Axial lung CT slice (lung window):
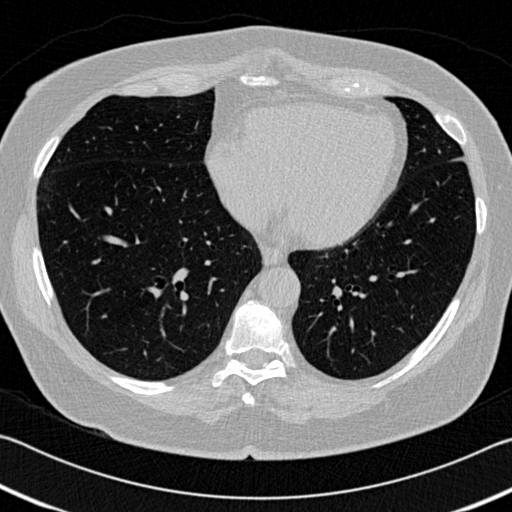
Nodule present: no